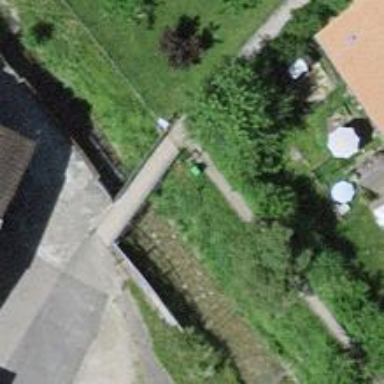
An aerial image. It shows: Concrete footway bridge.